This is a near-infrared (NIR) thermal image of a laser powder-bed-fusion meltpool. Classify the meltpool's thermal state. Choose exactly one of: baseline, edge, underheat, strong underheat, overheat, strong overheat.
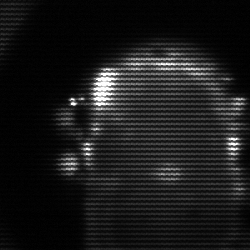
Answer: baseline